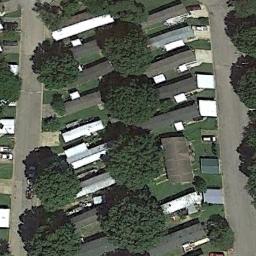
Label: residential